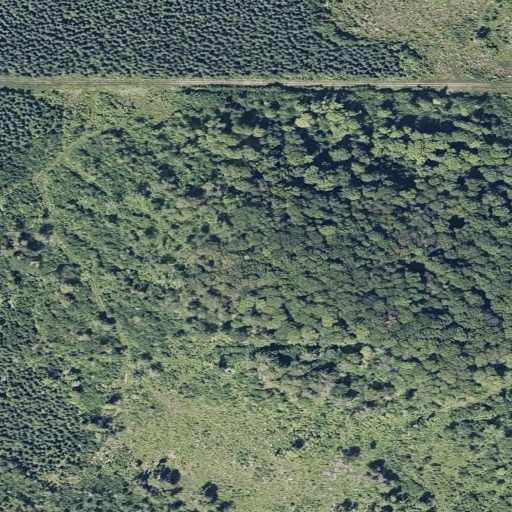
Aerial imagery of mountain in Maine named Oak Hill containing deciduous forest, shrub, mixed forest, evergreen forest, grassland, and woody wetlands